Question: I have been researching this issue for a couple of weeks now. Note in the image attached. and only does not render the textarea fields completely/correctly within my php application. This also happens with some drop down fields as you can see in the attached. The right border will not display for some reason and a potential client that has IE7 and can't/won't upgrade will not be able to use my app if this issue continues.
I've found several other rendering issues while surfing; there was a mention of using zoom, but that had no effect, another mentioned adding padding, still no effect. Nothing that I found really addresses this particular issue/bug.
Image of issue
This is an auto-generating web form.
'''
case FIELD_TEXT_AREA:
$fieldHtml = inputOrText($mode, "textarea",
$field->getValue(),
array("id"=>$field->getId(),
"class"=>"valuetext",
"name"=>$field->getId(),
"rows"=>"3","cols"=>"60",
$jsFunctionCalls),
array("class"=>"valuetext"));
'''
'''
<td valign='top'></td>
</tr>
</table>
</td>
</tr>
<tr id="field-4446">
<td width='30%' valign='top' align='left' class='labeltext'>Text Area :</td>
<td width='70%' align='left'>
<table border='0' style='table-layout:fixed'>
<tr>
<td>
<textarea id="4446"
class="valuetext"
name="4446" rows="3"
cols="60" 0="" >
</textarea>
</td>
'''
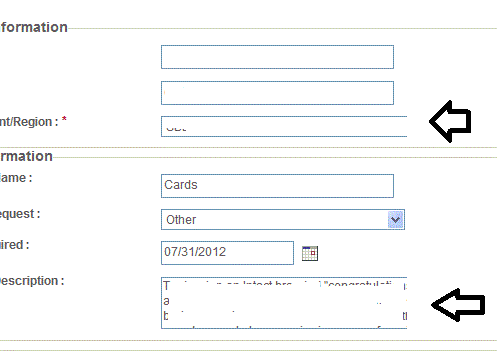
Answer: The probable reason is that the cells containing the input box and the textarea have some fixed width set on them so that it is a little less than needed for the fields. And probably the cells have 'overflow: hidden'. The fields are then truncated on the right. The width mismatch may well depend on browser, as it as affected by the box model and things like that.
If you experimentally set 'textarea, input { overflow: visible !important }' in CSS, you should see how much they overflow. As the overall layout probably cannot or should not be changed at this point, it is probably best to reduce the width settings for the fields. The details depend on how the widths have now been set. Note that setting the widths to 100% may cause a problem like this rather than fix it. The width should be a few pixels smaller than the width of the cell.